Question: I have been developing a page on my webserver (using nano on the actual server) and I have been experimenting with the 'INCLUDE' statement as an attempt to hide database details from the end user. However, my html is being placed within 'BODY' tags according to Firefox's Inspector.
Here is the result in firefox and below that is the code for my page.

'''
<?php
include "/database.php";
?>
<DOCTYPE! html>
<html>
<head>
<title><?php echo $minfo['name']; ?></title>
<meta charset="utf-8">
</head>
<body>
<h1>Welcome to my page</h1>
</body>
</html>
'''
If its needed I can also include the "DATABASE.PHP" script.
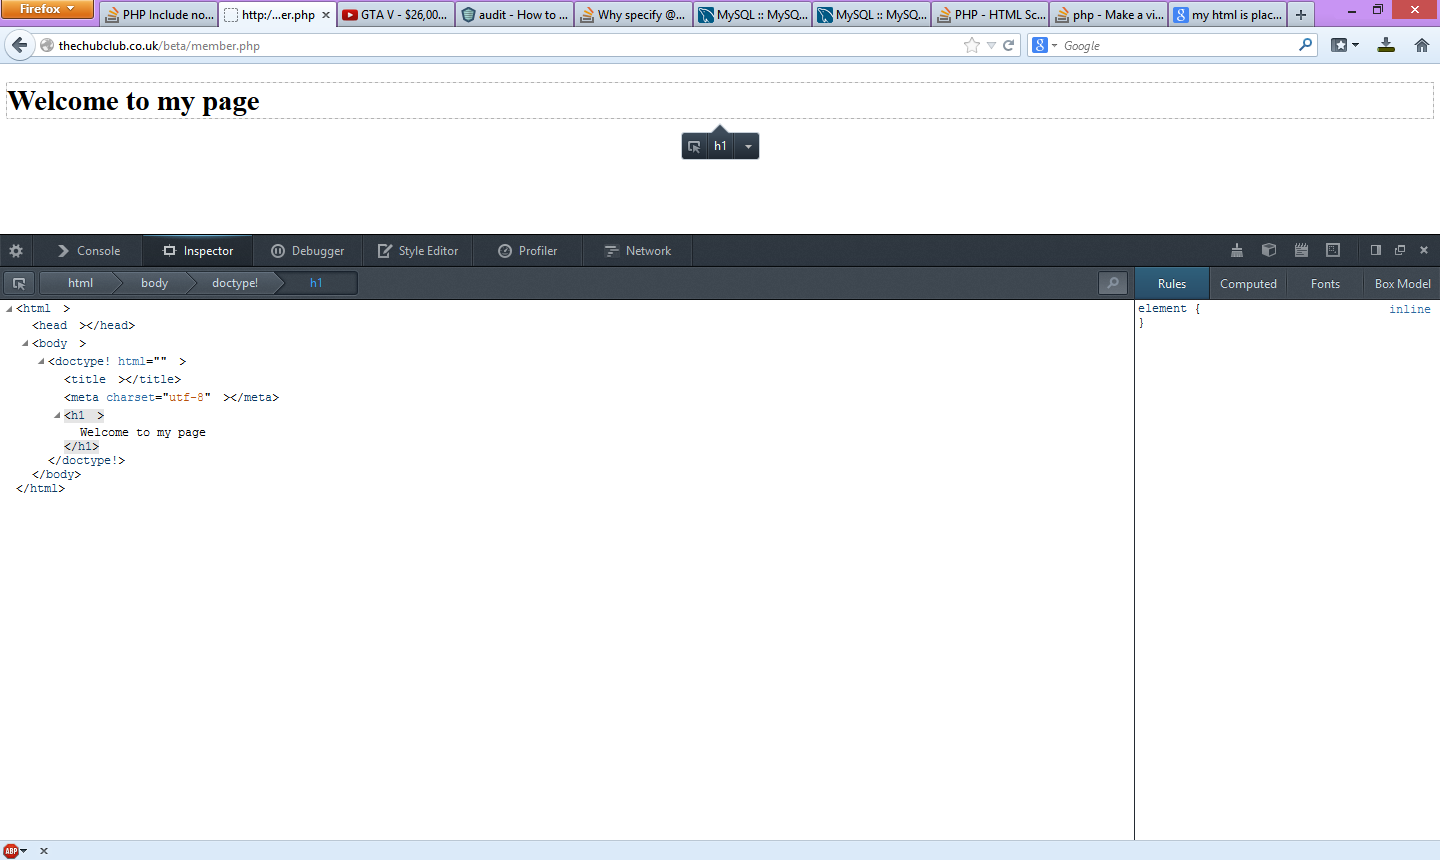
Answer: Try this:
'''
<?php
include "/database.php";
?>
<!DOCTYPE html>
<head>
<title><?php echo $minfo['name']; ?></title>
<meta charset="utf-8">
</head>
<body>
<h1>Welcome to my page</h1>
</body>
</html>
'''
Assumes that '$minfo['name']' is defined in your 'database.php'.